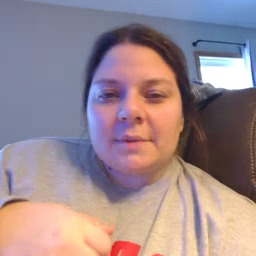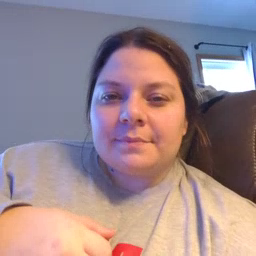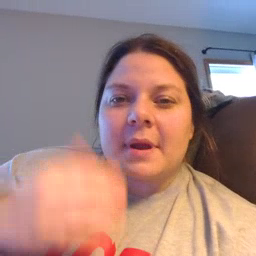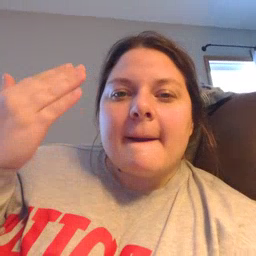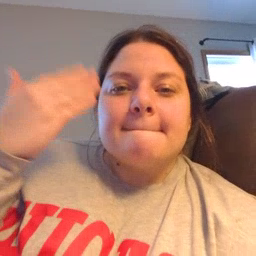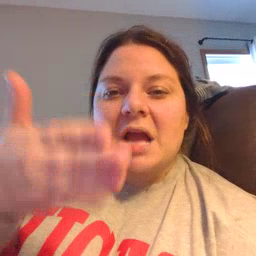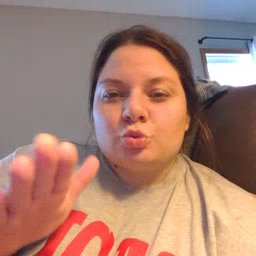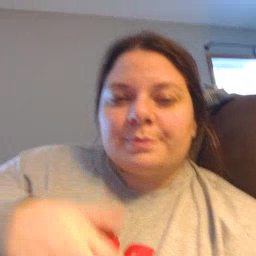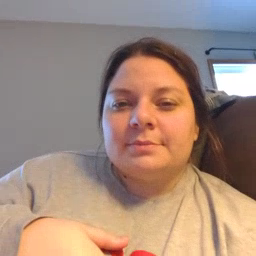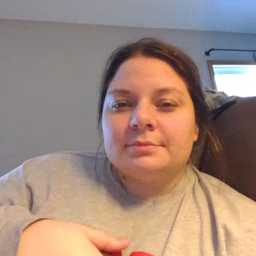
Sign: bedroom